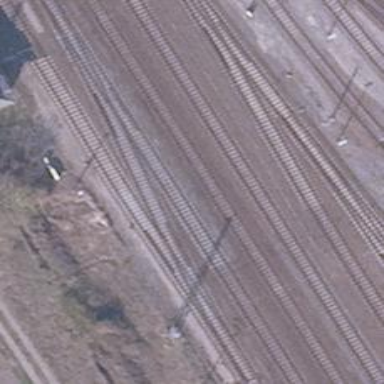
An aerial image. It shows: Railway switch.